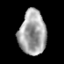
Tissue: prostate
Cell type: T cells
Senescence score: 0.2442
Nuclear area (px): 1168
Mean DAPI intensity: 164.007